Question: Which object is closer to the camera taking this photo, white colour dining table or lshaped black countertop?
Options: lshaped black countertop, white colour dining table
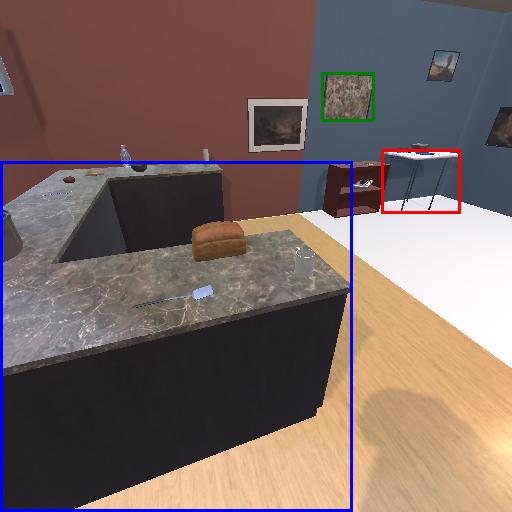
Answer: lshaped black countertop